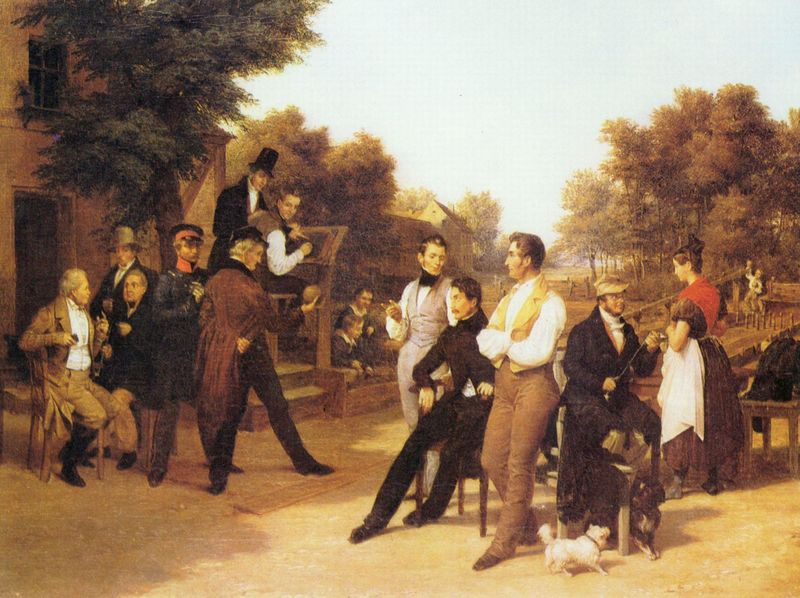
Titel: Die Kegelgesellschaft
Künstler: Friedrich Eduard Meyerheim
Standort: Berlin
Institution: Alte Nationalgalerie
Schlagwörter: baum, blau, blätter, gemälde, gruppe, himmel, laub, mann, schatten, weiß, wolken, bäume, frauen, gelb, grün, landschaft, menschen, ocker, sitzen, braun, fenster, frau, geste, hell, hintergrund, holz, hut, hüte, kleid, licht, männer, schwarz, stuhl, stühle, tisch, tür, vordergrund, blick, dach, gras, haus, hund, hunde, park, rasen, rot, tiere, weg, wiese, wolke, zaun, ansammlung, ball, beige, gesellschaft, gespräch, herren, teppich, versammlung, zylinder, alt, anzug, anzüge, bart, bärte, hemd, hose, jung, kappe, mütze, blicke, gesicht, mensch, silber, stehen, bild, diskutieren, gruppenportrait, hände, portrait, schauen, erde, horizont, häuser, natur, brücke, sonne, dunkelheit, gewand, gold, mantel, reich, sitzend, kind, genre, kinder, schürze, magd, sommer, halsband, schuhe, zuschauer, hosen, hemden, warm, leere, sonnenlicht, dorf, lila, nebel, tag, hof, zäune, platz, bank, staffage, treppe, treppen, frack, tafel, freizeit, maler, mimik, balken, stufe, stufen, bretter, podest, gehrock, schnauzer, weste, foto, spiel, brett, sterne, streit, uniform, soldat, mäntel, kugel, gestik, offizier, stiefel, schritt, treffen, schuh, anschauen, bänke, pult, sonntag, spielend, hauseingang, wohlhabend, anwesen, schultertuch, begegnung, fachwerk, fachwerkhaus, diskussion, landpartie, freien, schreiber, westen, angespannt, figru, zeichner, spaß, eine, hasu, bäum, dorfplatz, boule, stände, zueinander, leger, schihe, anspannung, nichts, debatte, hiund, mustern, rednerpult, vrack, boules, debattierclub, herrenclub, offiziel, stuühle, ?, weißer balken, bild wird nicht angezeigt, männer platz, diskussin